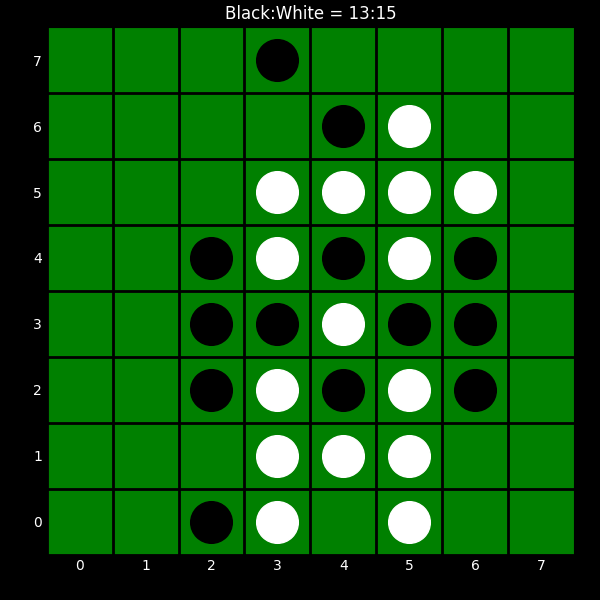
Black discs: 13
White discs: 15